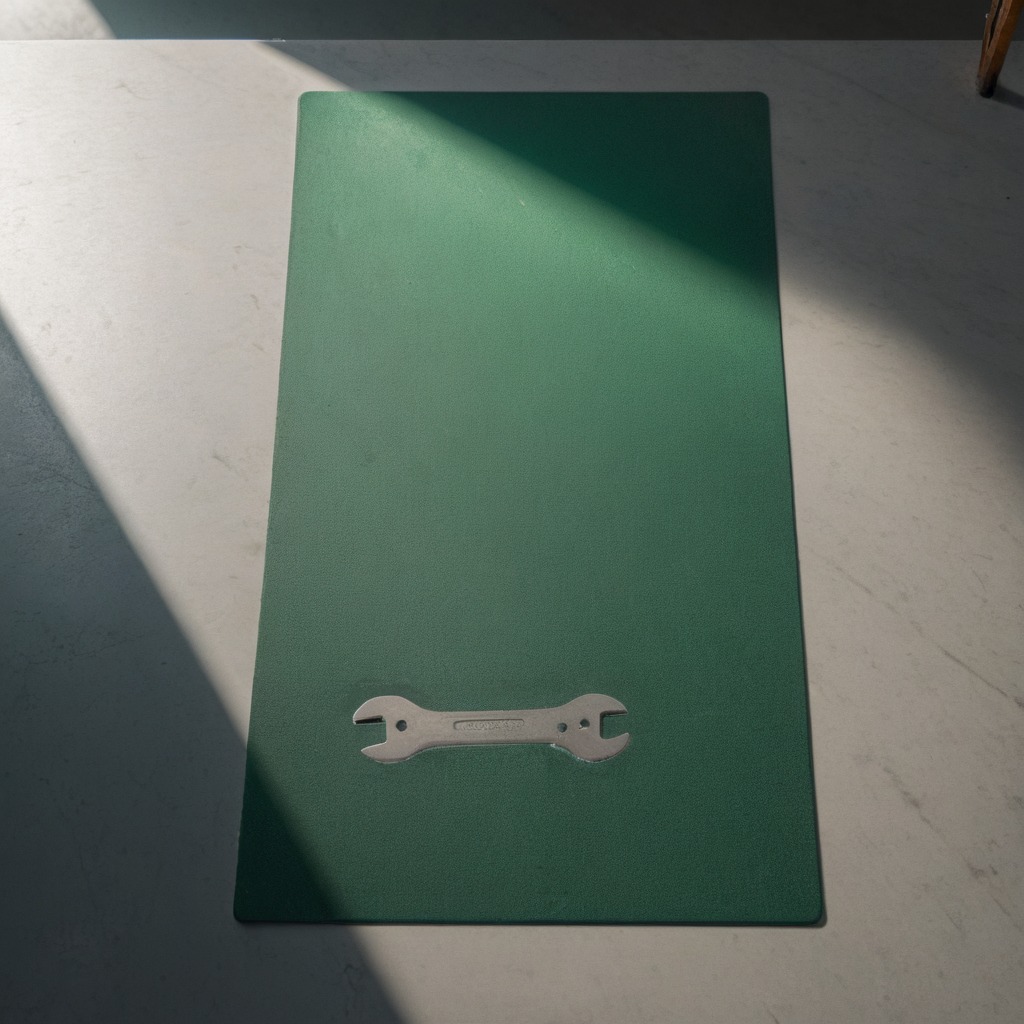
A wrench lies on the green rubber mat inside a workshop under bright overhead lighting crisp shadows high clarity worn but beneath the mat.